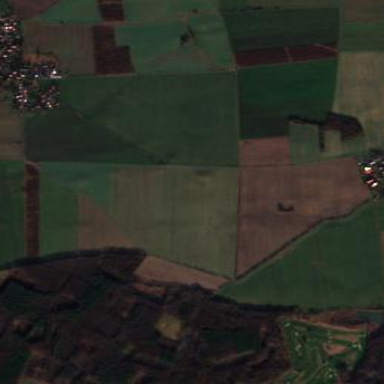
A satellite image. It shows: View of farmland.